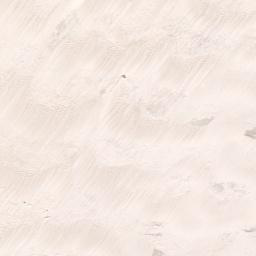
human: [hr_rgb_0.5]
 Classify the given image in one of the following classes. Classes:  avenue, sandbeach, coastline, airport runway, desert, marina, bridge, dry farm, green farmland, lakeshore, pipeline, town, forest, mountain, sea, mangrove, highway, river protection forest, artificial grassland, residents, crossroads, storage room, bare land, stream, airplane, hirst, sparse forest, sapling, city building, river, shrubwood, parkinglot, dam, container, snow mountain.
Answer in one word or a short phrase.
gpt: sandbeach